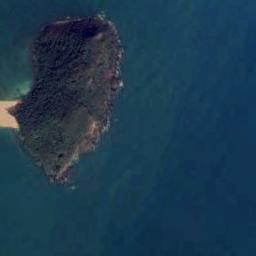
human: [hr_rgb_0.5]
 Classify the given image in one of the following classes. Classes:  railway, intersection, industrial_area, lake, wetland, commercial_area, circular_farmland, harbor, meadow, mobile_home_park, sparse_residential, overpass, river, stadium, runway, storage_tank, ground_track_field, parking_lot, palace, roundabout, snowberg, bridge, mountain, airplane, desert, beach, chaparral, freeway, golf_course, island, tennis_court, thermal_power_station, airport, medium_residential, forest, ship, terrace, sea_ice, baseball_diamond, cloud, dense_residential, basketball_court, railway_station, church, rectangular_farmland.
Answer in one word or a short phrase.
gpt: island